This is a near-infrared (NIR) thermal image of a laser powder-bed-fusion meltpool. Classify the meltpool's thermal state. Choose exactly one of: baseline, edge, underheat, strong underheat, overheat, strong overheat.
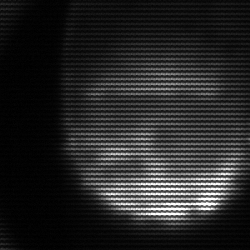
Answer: edge